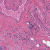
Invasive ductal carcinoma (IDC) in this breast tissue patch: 0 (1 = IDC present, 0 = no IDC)